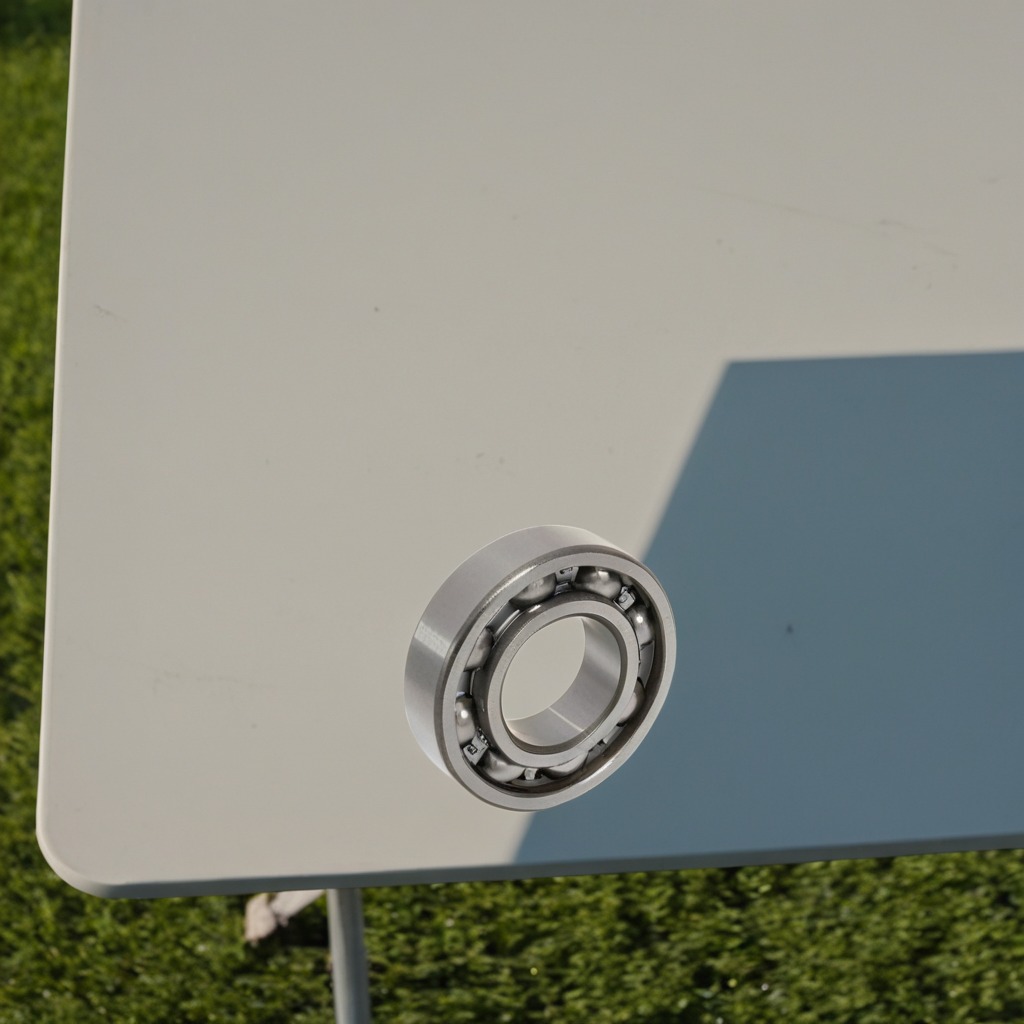
A metal ball bearing is lying on a clean utility table in a temporary outdoor tool station afternoon light present textured surface.